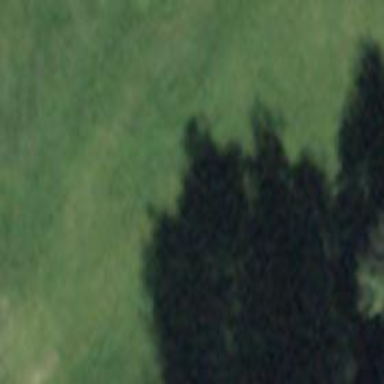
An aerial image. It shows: Grassy area designated as golf tee.